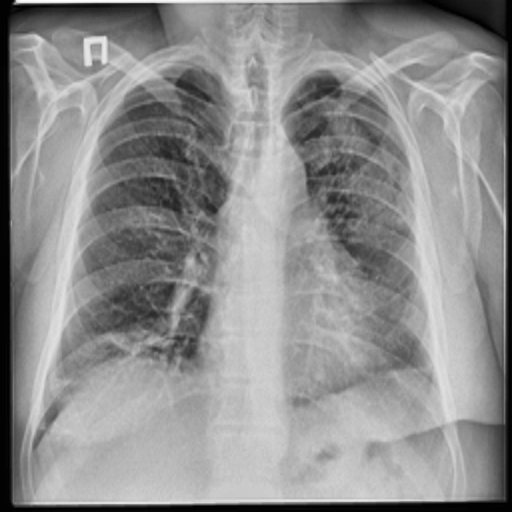
Finding: TUBERCULOSIS